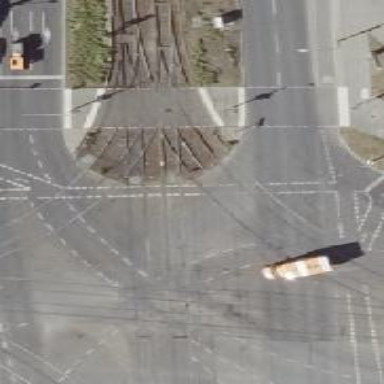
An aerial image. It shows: Tram crossing on the railway.